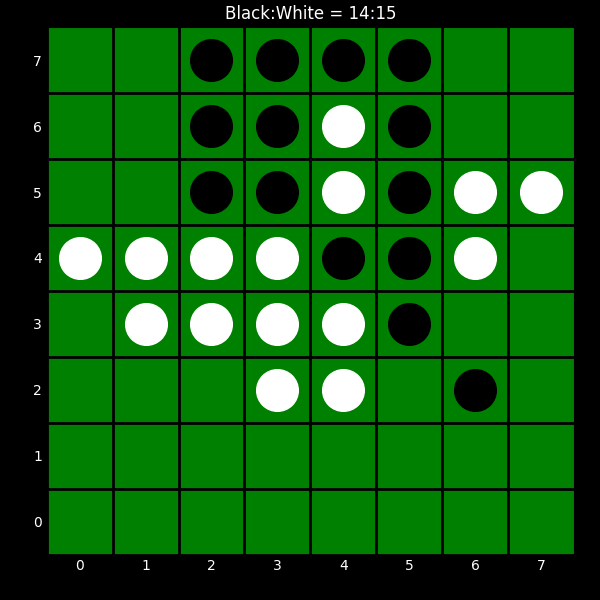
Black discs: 14
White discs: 15